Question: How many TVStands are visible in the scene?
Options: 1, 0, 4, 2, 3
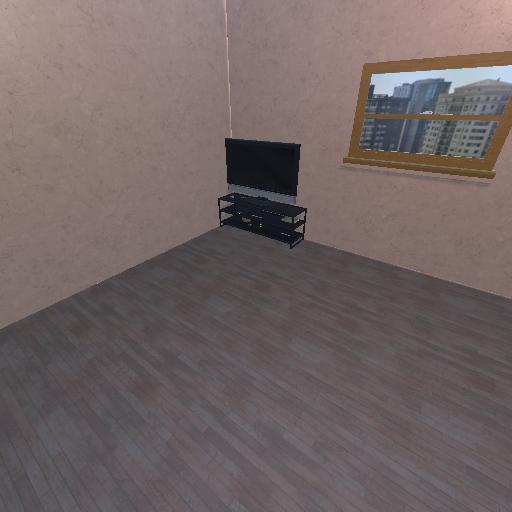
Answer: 1